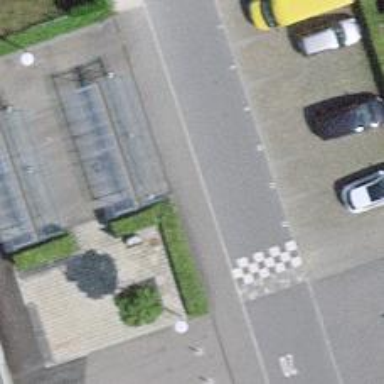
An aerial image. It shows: Bicycle rental facility.